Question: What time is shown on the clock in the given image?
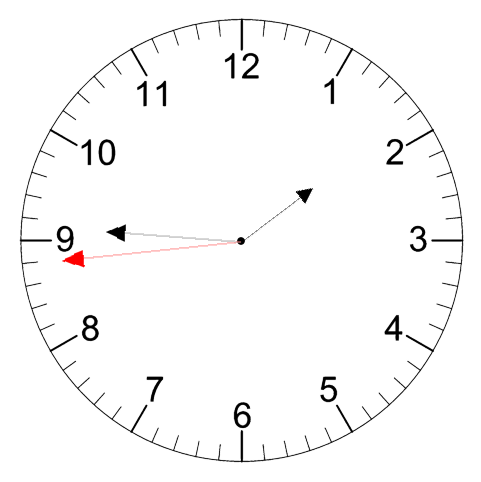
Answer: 01:45:44